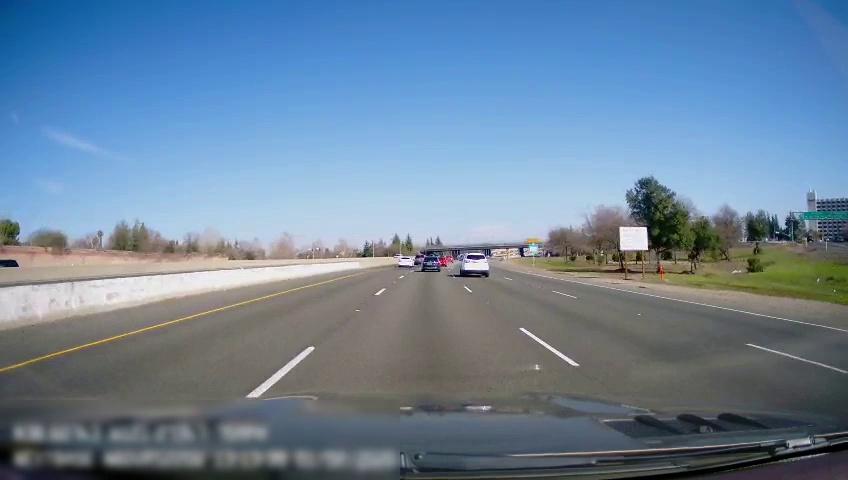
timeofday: Day
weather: Sunny
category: Drivable Space
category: Vehicles | Car
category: Drivable Space
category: Vehicles | SUV
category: Vehicles | Car
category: Vehicles | SUV
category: Vehicles | Car
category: Vehicles | Car
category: Lanes | Alternate Lane
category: Lanes | Alternate Lane
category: Lanes | Current Lane
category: Lanes | Current Lane
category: Lanes | Alternate Lane
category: Traffic | Signs
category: Traffic | Signs
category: Traffic | Signs